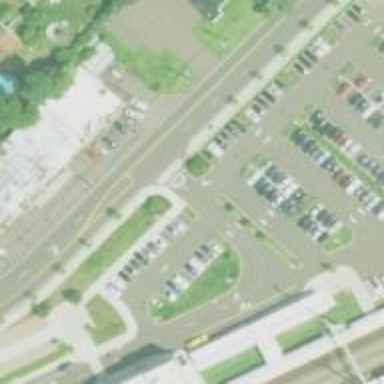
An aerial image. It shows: Asphalt road designated for service vehicles.